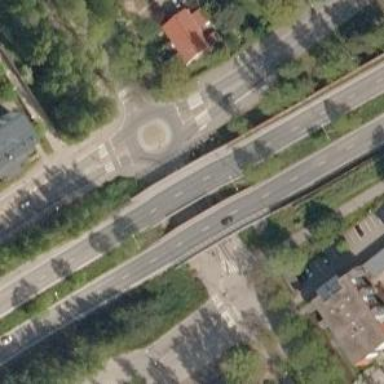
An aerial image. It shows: Tertiary road with asphalt surface leading to roundabout.